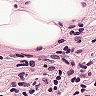
Metastatic tissue present: no